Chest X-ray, AP view. Patient: 52 years old, sex M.
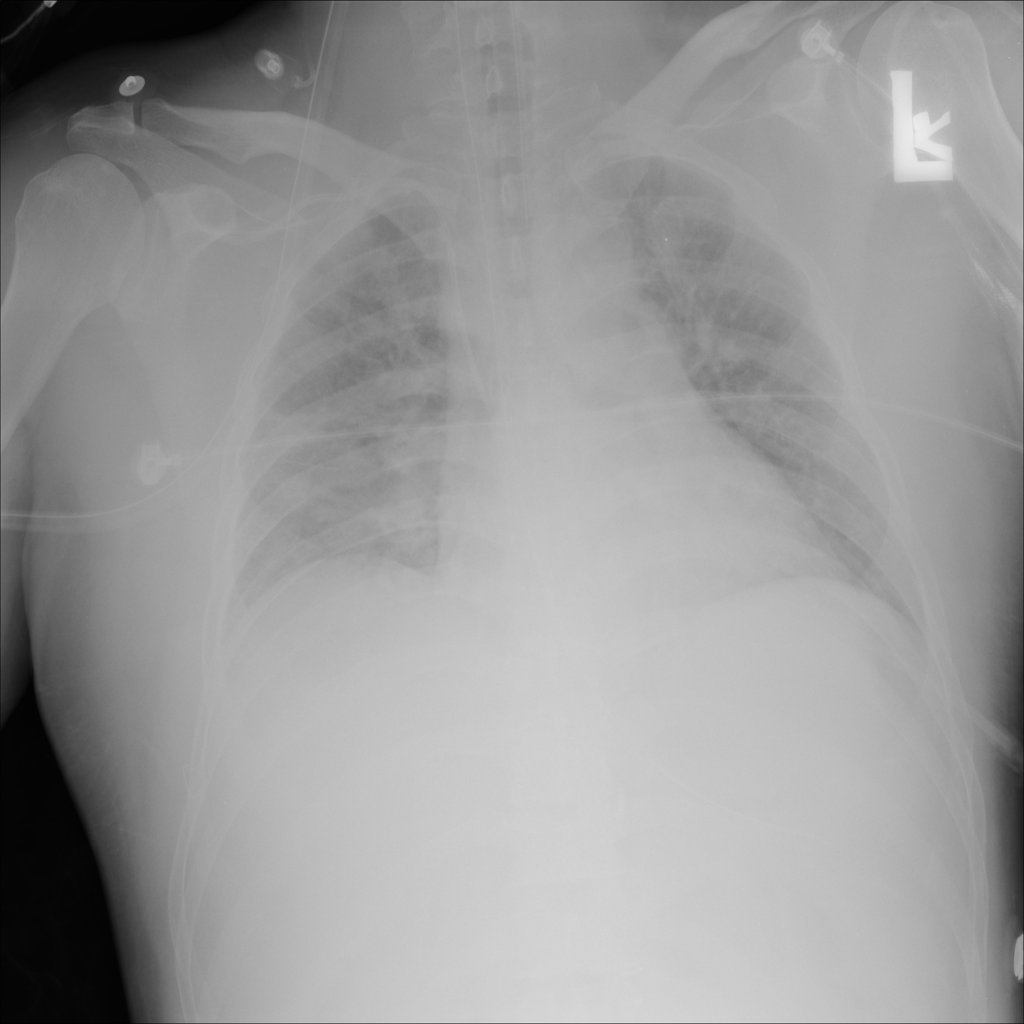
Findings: No Finding